Interaction volume radius: 10 \u00c5
Interaction volume height: 10 \u00c5
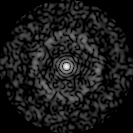
Disorder parameter: 0.8253